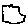
Label: cloud